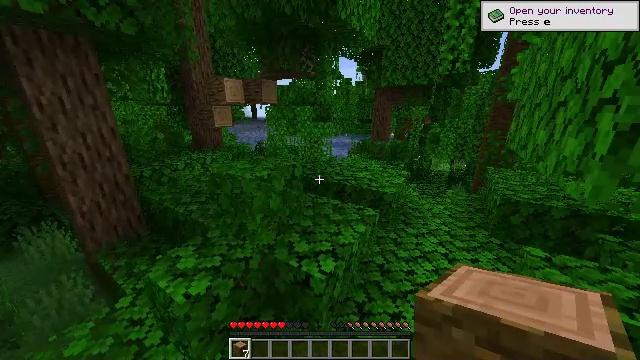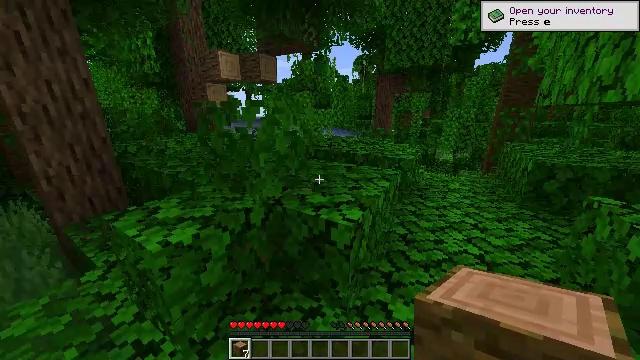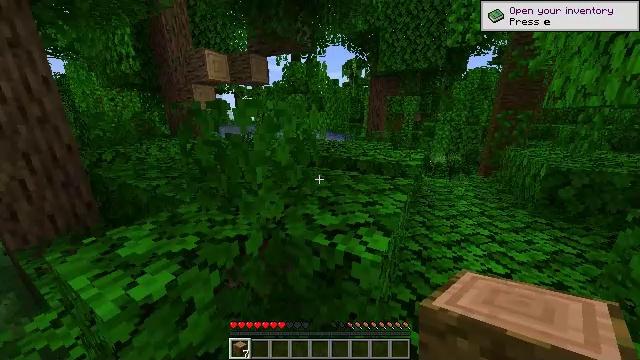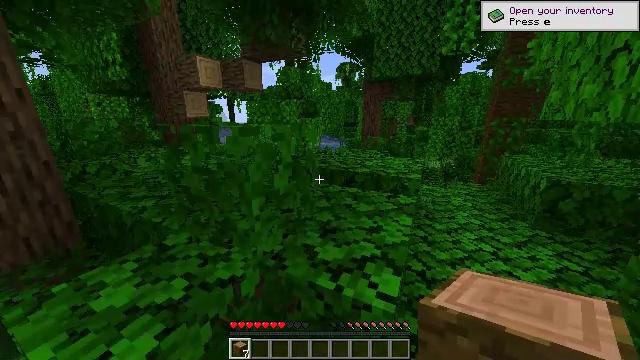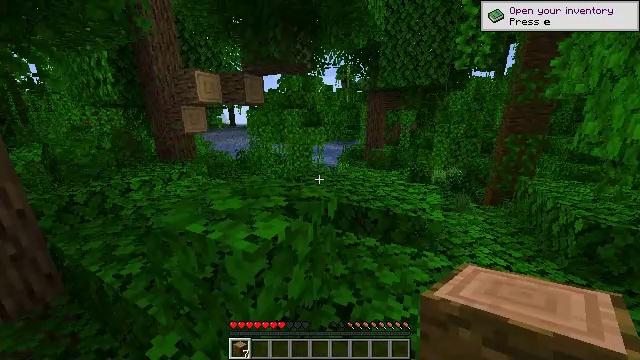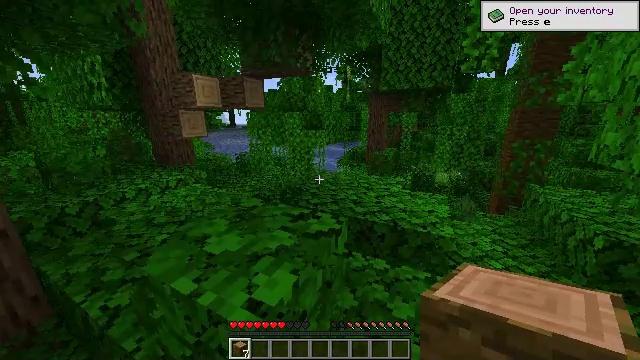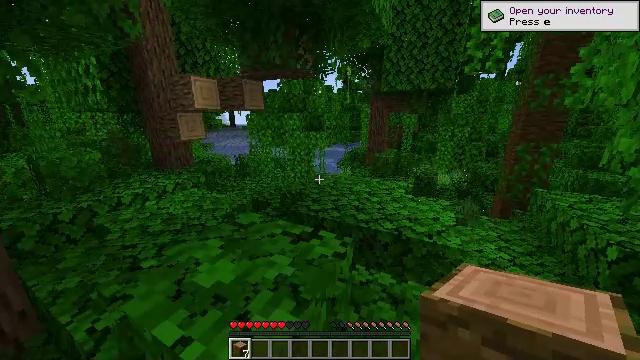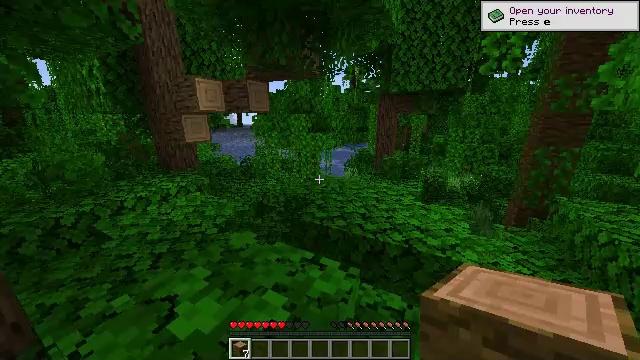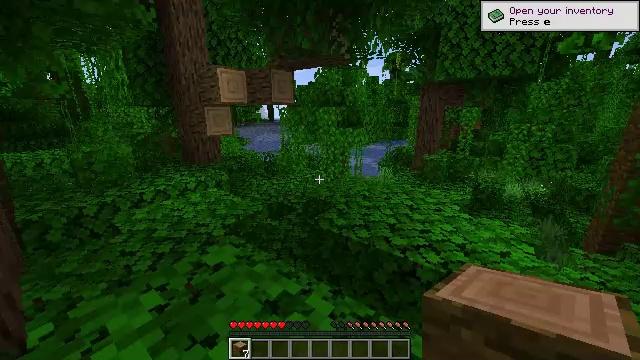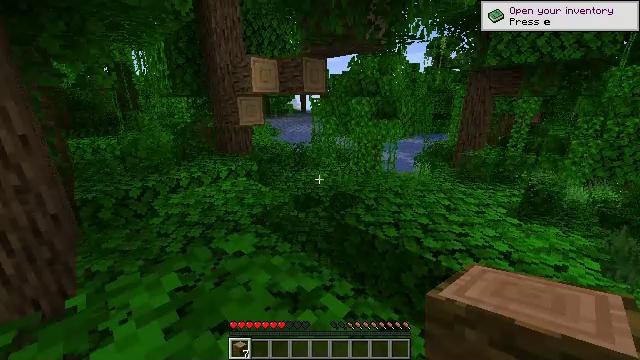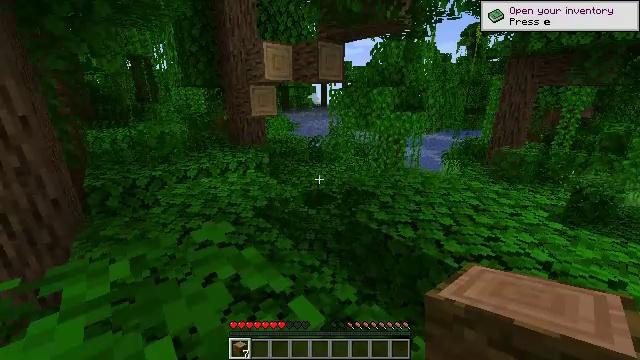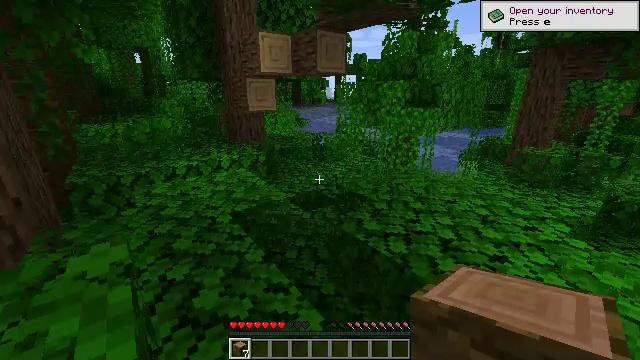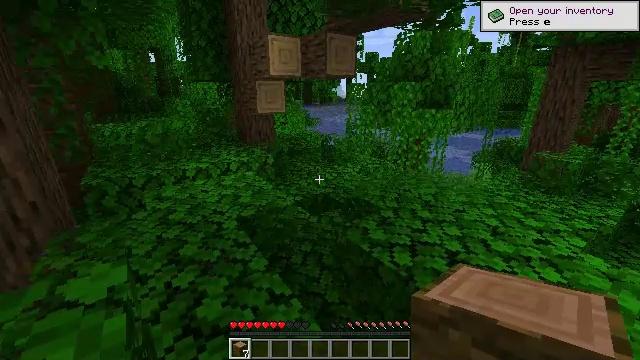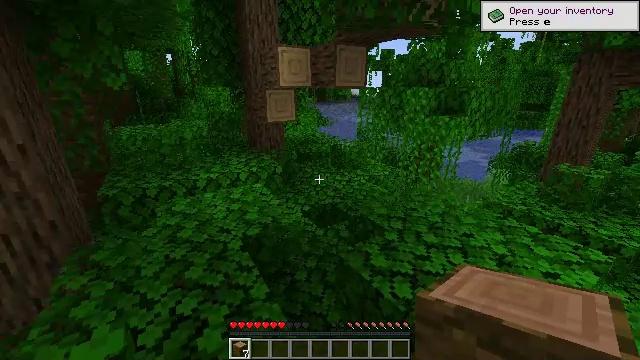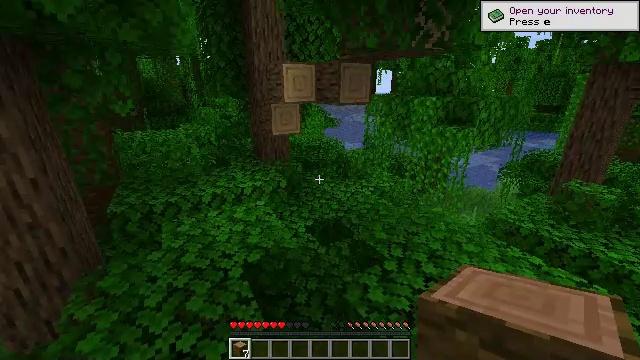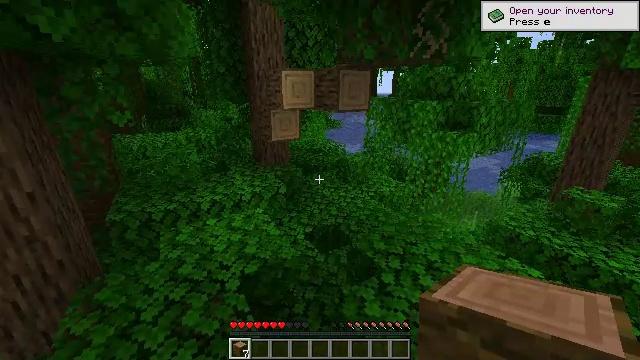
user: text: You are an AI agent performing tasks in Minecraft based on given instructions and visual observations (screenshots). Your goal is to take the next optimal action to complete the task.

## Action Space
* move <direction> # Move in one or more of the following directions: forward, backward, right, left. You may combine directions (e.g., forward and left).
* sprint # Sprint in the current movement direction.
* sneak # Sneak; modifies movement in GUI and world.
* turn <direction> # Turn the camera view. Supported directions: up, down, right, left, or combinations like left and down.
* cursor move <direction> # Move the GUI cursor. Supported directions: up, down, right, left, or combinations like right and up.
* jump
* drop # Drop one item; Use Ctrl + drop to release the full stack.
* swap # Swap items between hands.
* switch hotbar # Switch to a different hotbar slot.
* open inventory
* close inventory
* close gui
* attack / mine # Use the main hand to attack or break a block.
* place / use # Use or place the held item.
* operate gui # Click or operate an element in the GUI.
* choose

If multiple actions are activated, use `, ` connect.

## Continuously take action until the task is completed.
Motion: motion action
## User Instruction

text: Attack bamboo to gather it.
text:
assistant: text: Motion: move forward, turn right
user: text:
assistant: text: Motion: move forward, turn right, jump
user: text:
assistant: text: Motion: move forward, turn right, jump
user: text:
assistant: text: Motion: move forward, jump
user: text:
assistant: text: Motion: move forward, jump
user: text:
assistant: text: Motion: move forward, jump
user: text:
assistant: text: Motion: move forward, turn left, jump
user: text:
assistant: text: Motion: move forward, turn left, jump
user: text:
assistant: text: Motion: move forward, turn left and down, jump
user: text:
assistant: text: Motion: move forward, turn left, jump
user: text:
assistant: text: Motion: move forward, sprint, turn left, jump
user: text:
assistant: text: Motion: move forward, sprint, turn left, jump
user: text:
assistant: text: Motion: move forward, sprint, turn left, jump
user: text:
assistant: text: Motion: move forward, turn left, jump
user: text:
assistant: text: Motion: move forward, jump
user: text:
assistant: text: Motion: move forward, turn left, jump
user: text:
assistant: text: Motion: move forward, jump
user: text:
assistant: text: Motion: move forward, jump
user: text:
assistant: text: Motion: move forward, jump
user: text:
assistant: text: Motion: move forward, jump
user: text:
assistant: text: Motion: move forward, jump
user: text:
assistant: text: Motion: move forward, jump
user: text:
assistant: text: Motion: move forward, sprint, jump
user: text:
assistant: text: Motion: move forward, sprint, jump
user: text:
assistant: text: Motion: move forward, sprint, jump
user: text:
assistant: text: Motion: move forward, sprint, jump
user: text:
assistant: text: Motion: move forward, jump
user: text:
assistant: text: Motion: move forward, jump
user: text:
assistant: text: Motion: move forward, turn right, jump
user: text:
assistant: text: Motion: move forward, turn right, jump